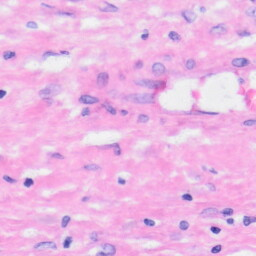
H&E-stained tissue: Liver